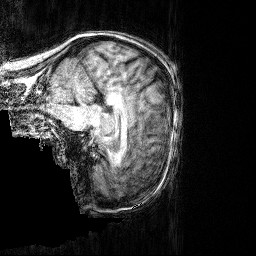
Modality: T1w
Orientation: sagittal
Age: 44
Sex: female
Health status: ill
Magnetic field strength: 3 T
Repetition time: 2.53 s
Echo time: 0.00331 s